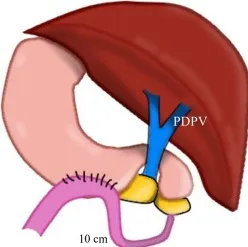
Schema of port placement and anastomosis. (C) Laparoscopic gastrojejunostomy was performed 10 cm from the duodenal atresia site in case 2.
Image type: radiology (ct)